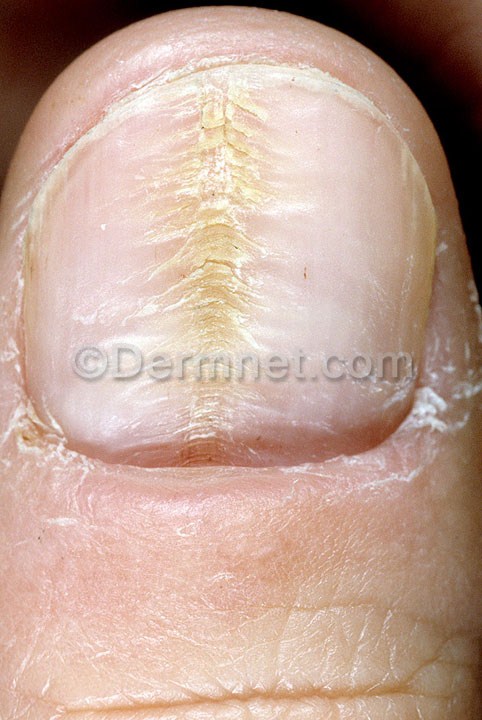
Disease: Nail Fungus and other Nail Disease